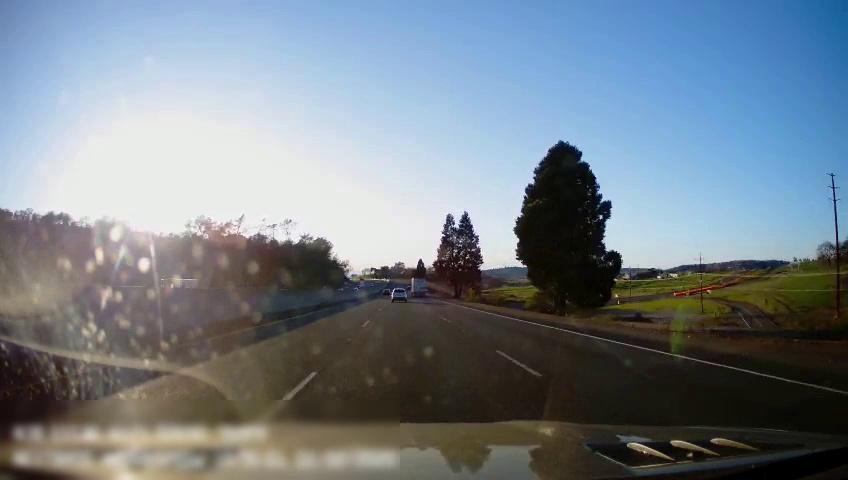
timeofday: Day
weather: Sunny
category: Drivable Space
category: Drivable Space
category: Vehicles | Other LV
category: Vehicles | SUV
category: Vehicles | Other LV
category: Lanes | Current Lane
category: Lanes | Current Lane
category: Lanes | Alternate Lane
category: Lanes | Alternate Lane